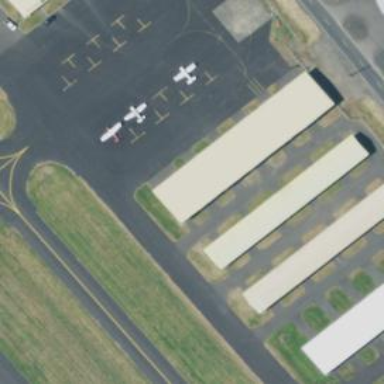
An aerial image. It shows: Hangar located at airport.